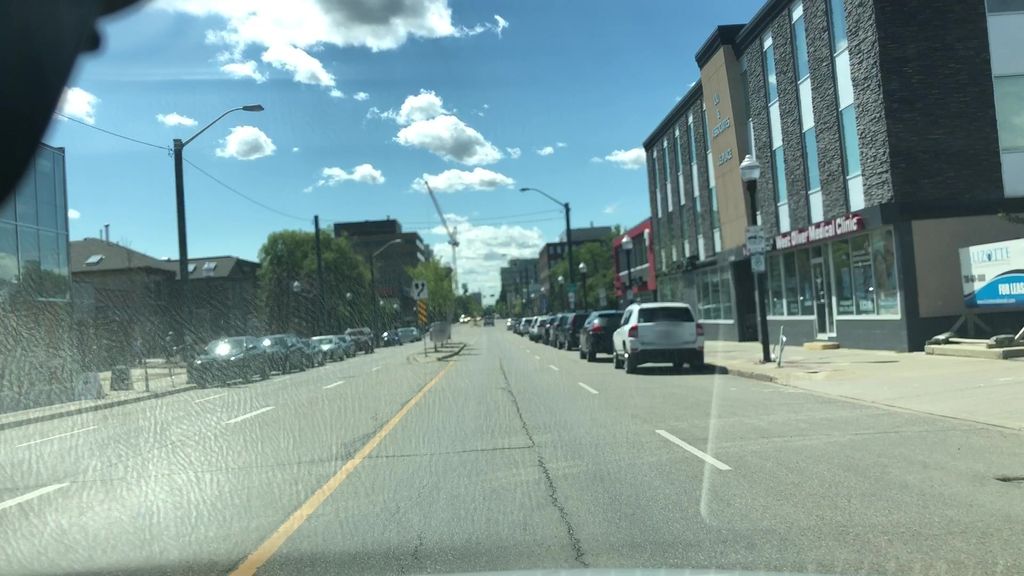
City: edmonton